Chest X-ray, PA view. Patient: 52 years old, sex F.
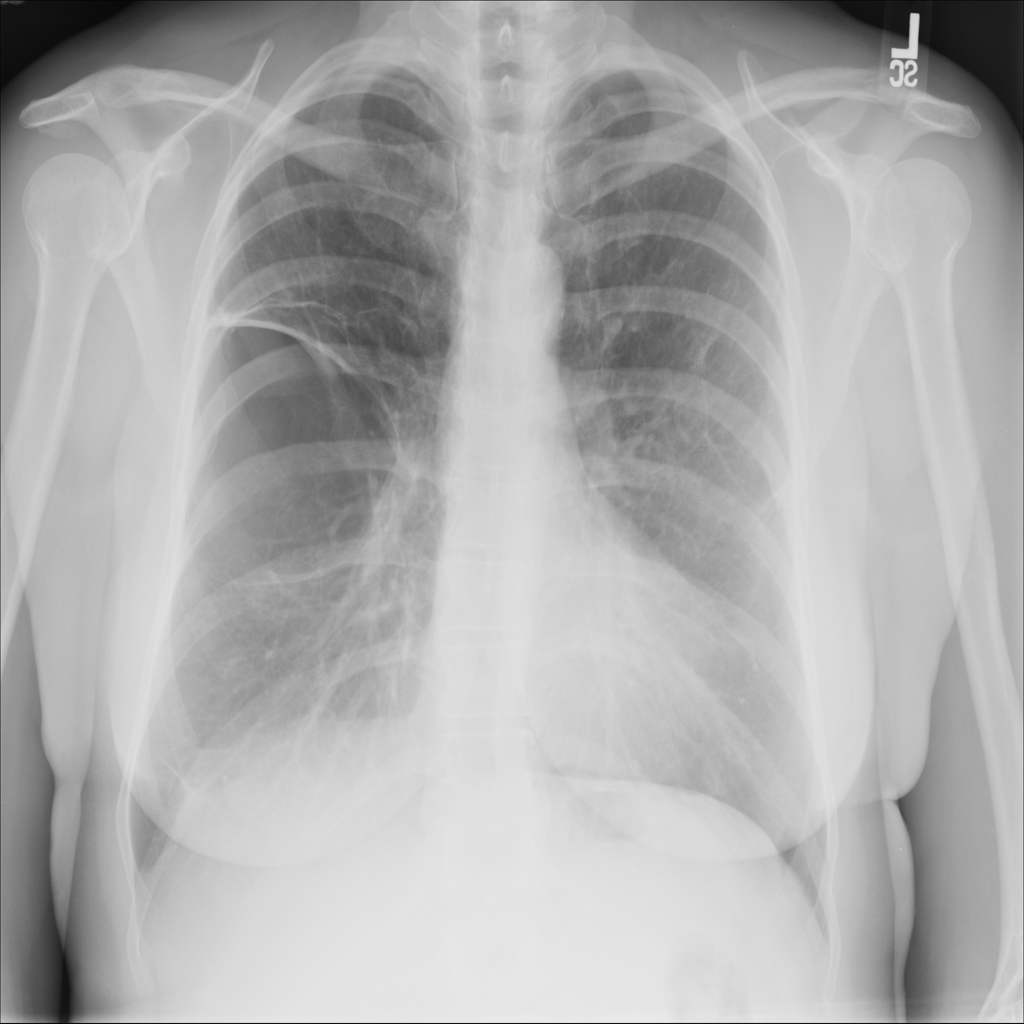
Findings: Pneumothorax